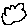
Label: cloud